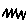
Label: zigzag